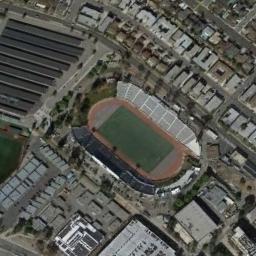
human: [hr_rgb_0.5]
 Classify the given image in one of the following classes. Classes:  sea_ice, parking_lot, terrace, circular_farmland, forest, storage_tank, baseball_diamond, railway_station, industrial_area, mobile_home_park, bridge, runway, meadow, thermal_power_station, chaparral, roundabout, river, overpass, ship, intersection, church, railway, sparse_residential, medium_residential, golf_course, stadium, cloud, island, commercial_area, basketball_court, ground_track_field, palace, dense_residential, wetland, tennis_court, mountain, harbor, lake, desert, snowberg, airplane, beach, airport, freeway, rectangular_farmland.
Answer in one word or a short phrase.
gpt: stadium